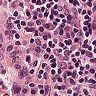
Metastatic tissue present: no